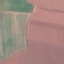
Land use / land cover: AnnualCrop